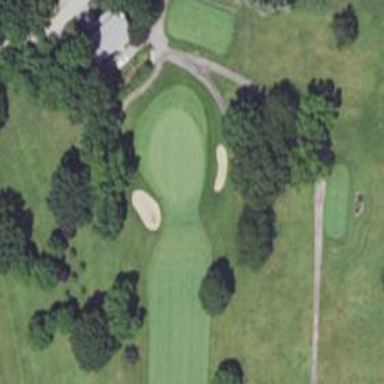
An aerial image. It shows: Golf hole.